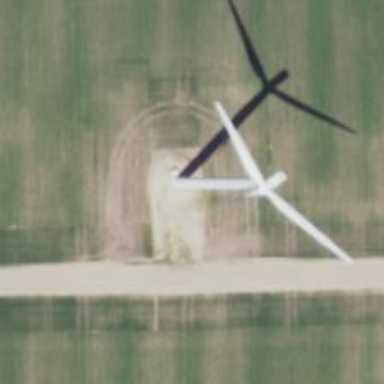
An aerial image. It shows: Wind generator in the form of horizontal axis wind turbine.